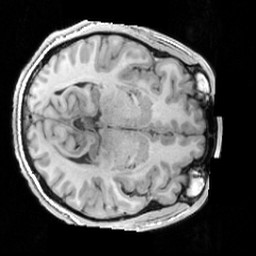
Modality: T1w
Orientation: axial
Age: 28
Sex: male
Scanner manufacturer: siemens
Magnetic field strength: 3 T
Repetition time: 1.63 s
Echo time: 0.00311 s